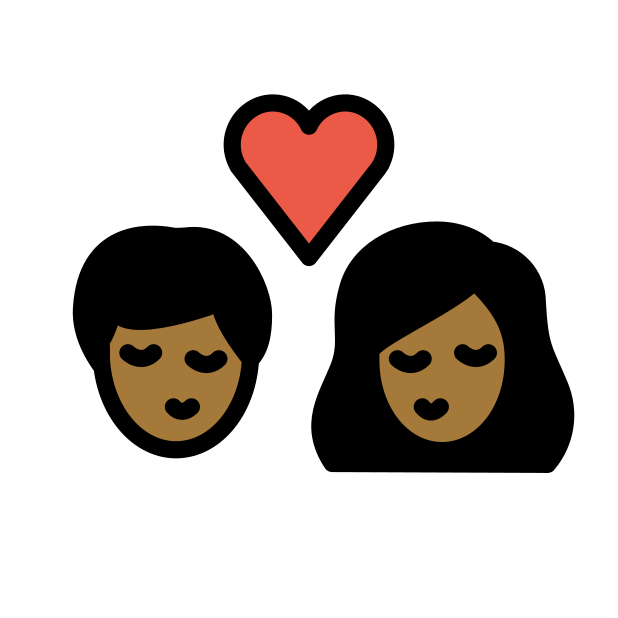
kiss: woman, man, medium-dark skin tone